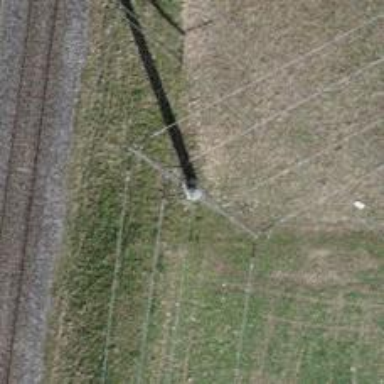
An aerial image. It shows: Straight power pole managing the electricity lines.